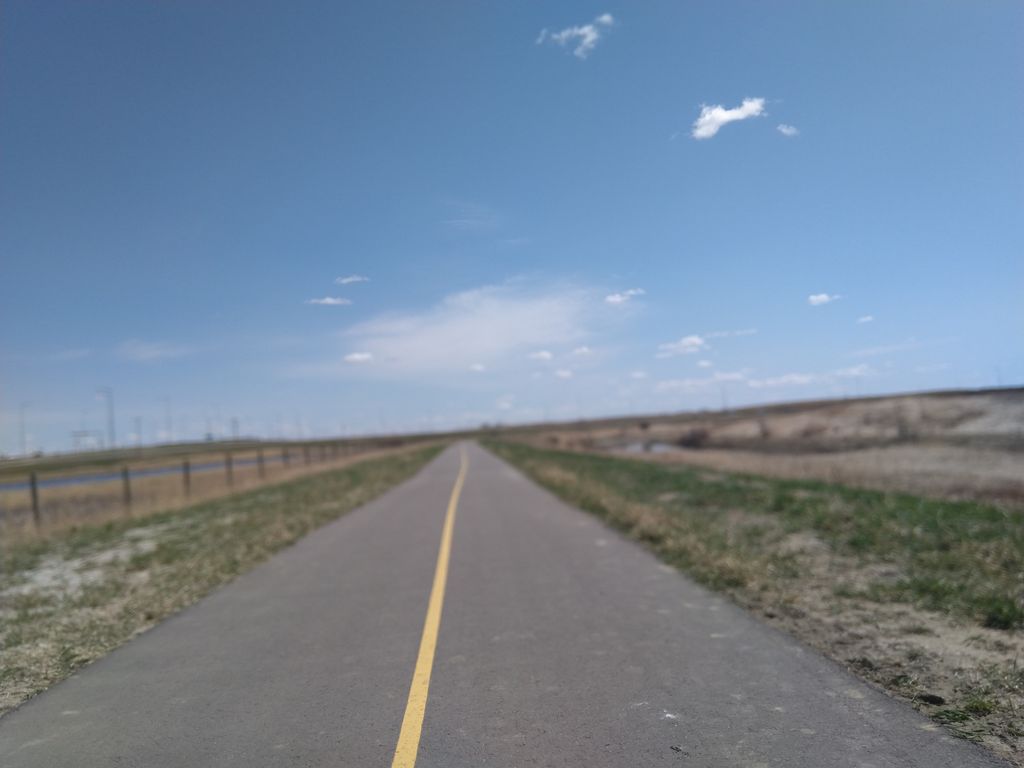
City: calgary